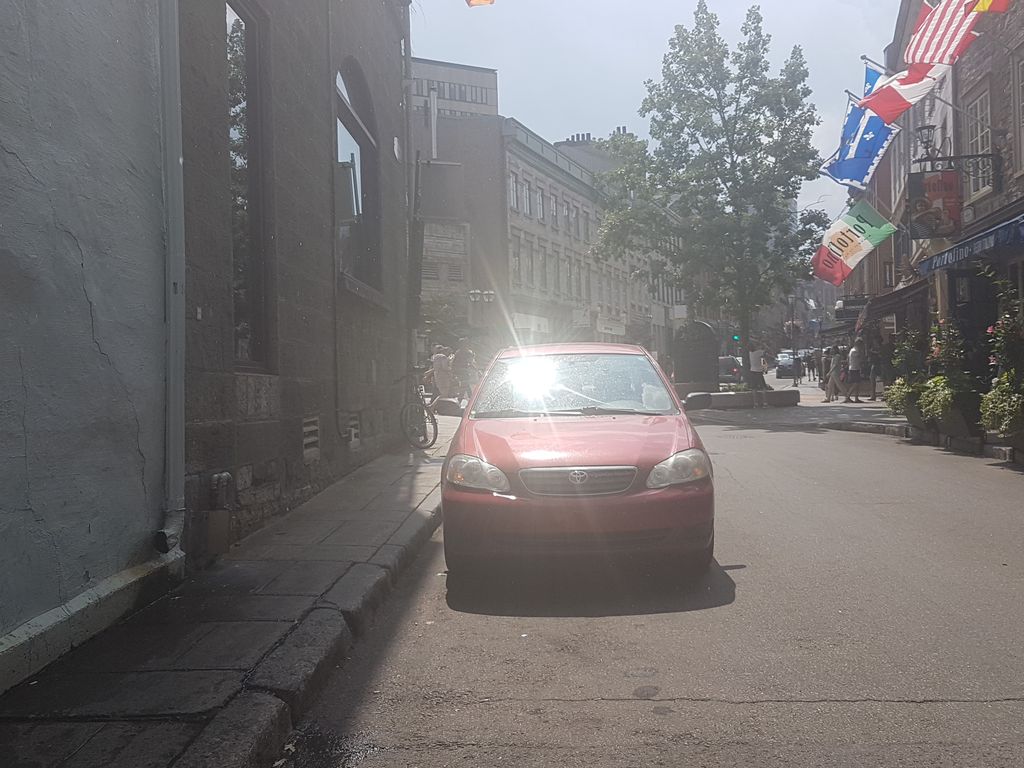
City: quebec_city